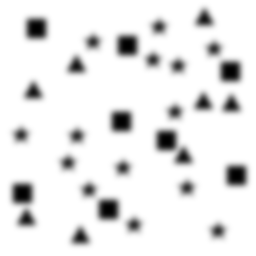
Squares: 8
Triangles: 8
Stars: 14
Total shapes: 30